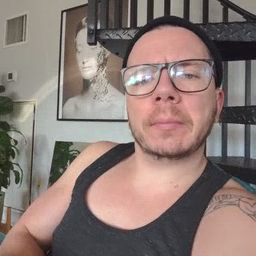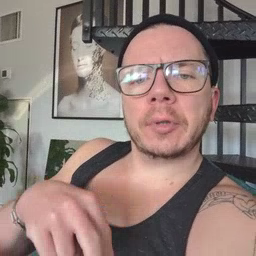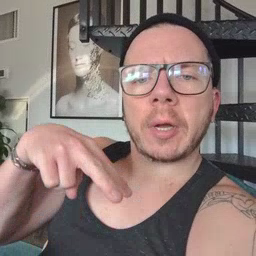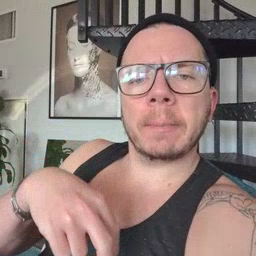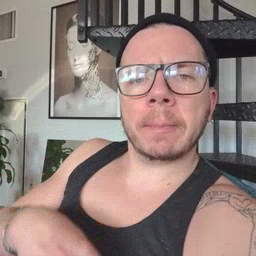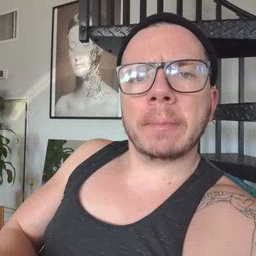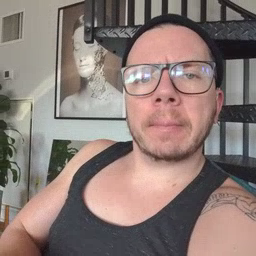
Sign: jump